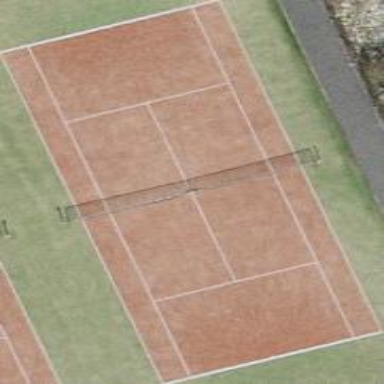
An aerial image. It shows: Tennis court with tartan surface.